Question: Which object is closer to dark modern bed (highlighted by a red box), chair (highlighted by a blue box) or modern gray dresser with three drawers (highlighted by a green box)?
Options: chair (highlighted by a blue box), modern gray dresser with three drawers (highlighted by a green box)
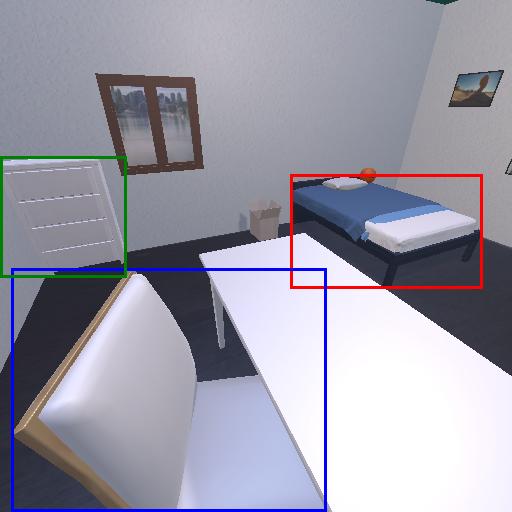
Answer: chair (highlighted by a blue box)